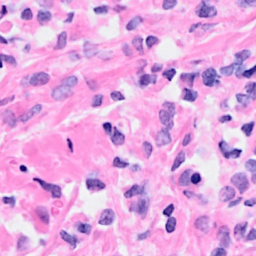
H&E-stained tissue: Breast